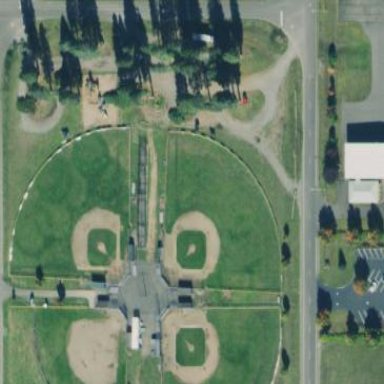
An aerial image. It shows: Baseball pitch for leisure land activities.